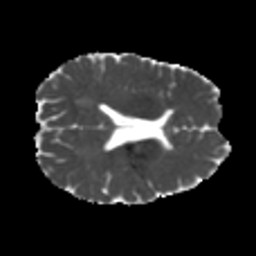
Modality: MD
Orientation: axial
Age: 21
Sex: male
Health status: healthy
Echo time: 0.074 s